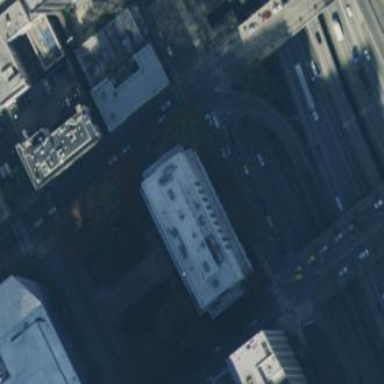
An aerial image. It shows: Courthouse building.